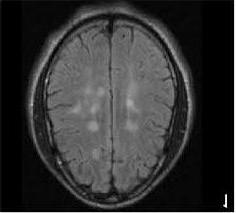
Label: notumor